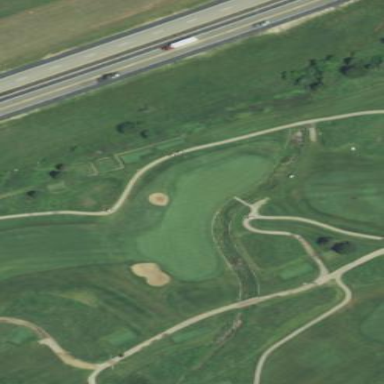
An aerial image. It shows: Picturesque green golfing area with grass land use.